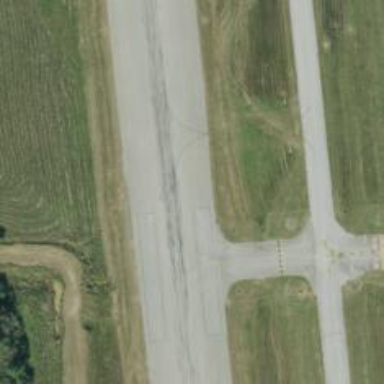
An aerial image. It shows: Runway surface made of asphalt at airport.